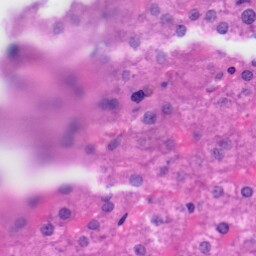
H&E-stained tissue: Liver